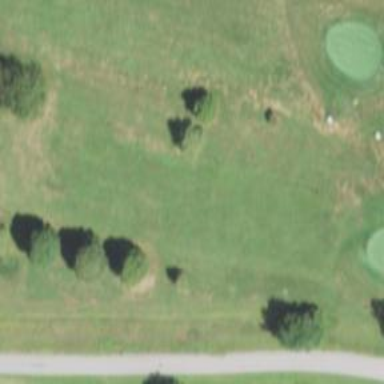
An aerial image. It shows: Golf hole.